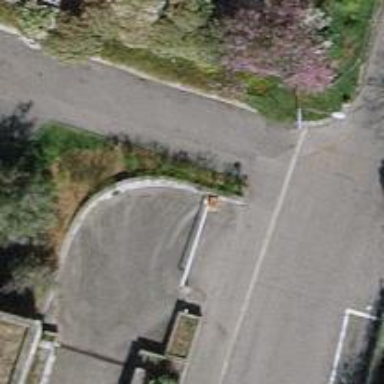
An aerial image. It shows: Lift gate barrier.